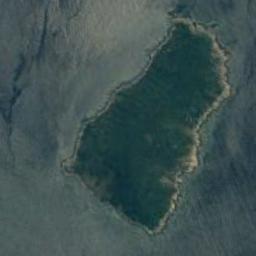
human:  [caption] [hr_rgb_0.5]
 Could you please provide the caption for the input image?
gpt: The island of approximately rectangular shape is surrounded by sea water, And the island's green vegetation flourishes .

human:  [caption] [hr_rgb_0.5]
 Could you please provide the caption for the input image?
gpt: The island is surrounded by sea .

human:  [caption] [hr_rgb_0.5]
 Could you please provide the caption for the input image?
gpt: The island with dense vegetation is surrounded by yellow waters .

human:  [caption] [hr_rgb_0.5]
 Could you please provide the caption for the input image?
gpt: Many trees are on the island .

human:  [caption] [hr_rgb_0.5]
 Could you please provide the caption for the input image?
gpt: There are green land on the island .